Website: crate-barrel
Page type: billing-address
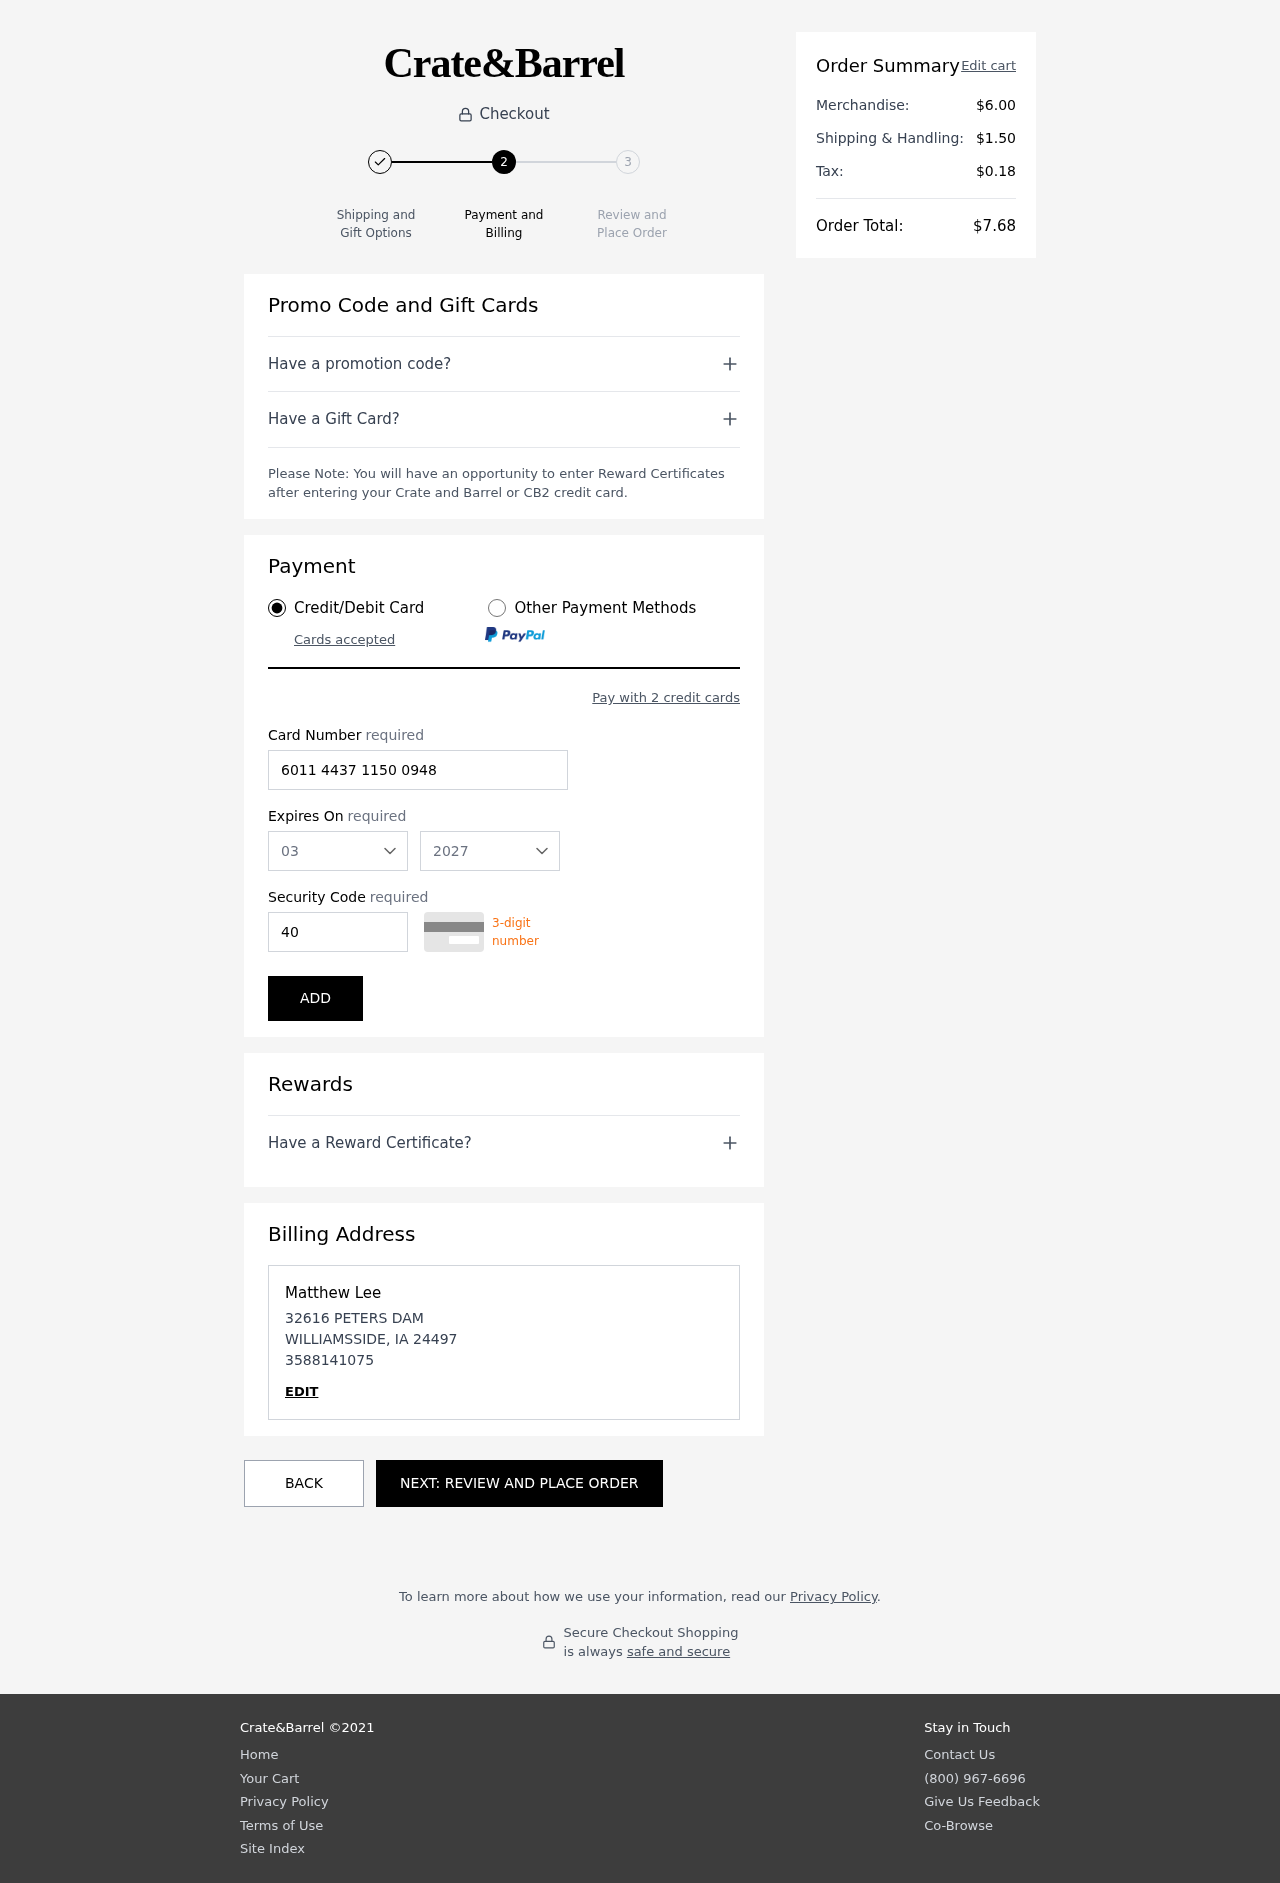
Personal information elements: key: PII_CARD_CVV
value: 407
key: PII_CARD_EXPIRY_MONTH
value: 03
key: PII_CARD_EXPIRY_YEAR
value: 27
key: PII_CARD_NUMBER
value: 6011 4437 1150 0948
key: PII_CITY
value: WILLIAMSSIDE
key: PII_FULLNAME
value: Matthew Lee
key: PII_PHONE
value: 3588141075
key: PII_POSTCODE
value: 24497
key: PII_STATE_ABBR
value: IA
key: PII_STREET
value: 32616 PETERS DAM
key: PII_FIRSTNAME
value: Matthew
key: PII_LASTNAME
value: Lee
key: PII_PHONE_LINE
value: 1075
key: PII_PHONE_SUFFIX
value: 1075
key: PII_POSTCODE_FULL
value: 24497
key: PII_PHONE2
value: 3588141075
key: PII_PHONE3
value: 3588141075
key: PII_FULLNAME2
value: Matthew Lee
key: PII_FULLNAME3
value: Matthew Lee
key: PII_FIRSTNAME2
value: Matthew
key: PII_FIRSTNAME3
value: Matthew
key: PII_LASTNAME2
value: Lee
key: PII_LASTNAME3
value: Lee
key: PII_FIRSTNAME_DERIVED
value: Matthew
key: PII_LASTNAME_DERIVED
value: Lee
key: PII_PHONE_NUMERIC
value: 3588141075
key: PII_PHONE_LINE_NUMERIC
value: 1075
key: PII_PHONE_SUFFIX_NUMERIC
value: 1075
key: PII_POSTCODE_NUMERIC
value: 24497
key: PII_PHONE2_NUMERIC
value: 3588141075
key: PII_PHONE3_NUMERIC
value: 3588141075
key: PII_FULLNAME_DERIVED
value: Matthew Lee
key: PII_NAME_FULL_DERIVED
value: Matthew Lee
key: PII_PHONE_DIGITS
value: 3588141075
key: PII_PHONE_LAST4
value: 1075
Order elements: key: ORDER_SUBTOTAL
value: $6.00
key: ORDER_SHIPPING_COST
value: $1.50
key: ORDER_TAX
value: $0.18
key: ORDER_TOTAL
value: $7.68